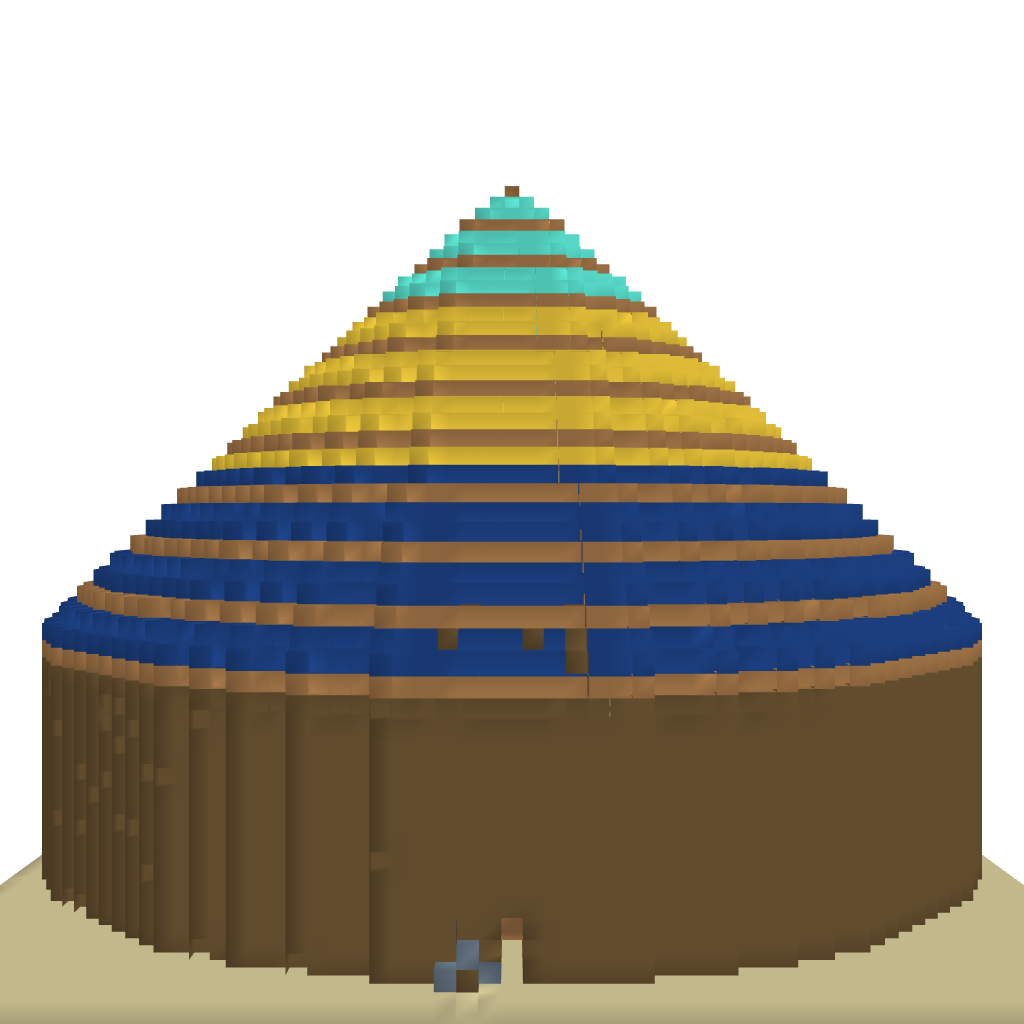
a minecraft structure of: Arena